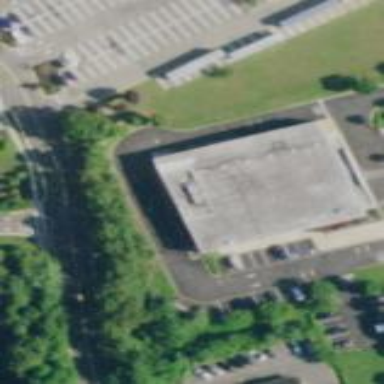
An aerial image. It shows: Building.